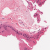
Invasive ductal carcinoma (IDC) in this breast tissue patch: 0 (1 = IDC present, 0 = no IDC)